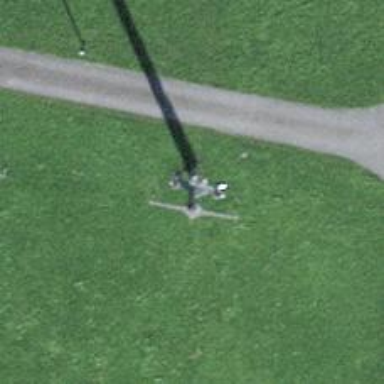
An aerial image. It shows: Power line with three cables.